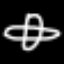
Label: airplane